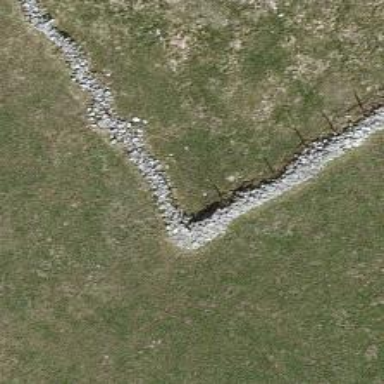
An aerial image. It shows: Wall barrier.